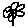
Label: flower